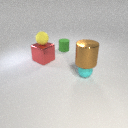
small cyan rubber sphere to the right of large red metal cube